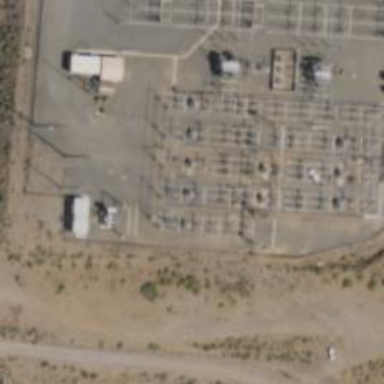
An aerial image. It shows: Switch for power supply.